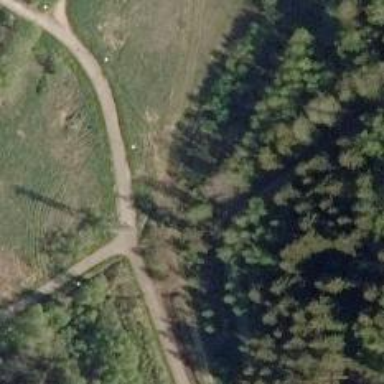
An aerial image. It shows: Path.